Question: i Have repeater connected to my database and i want to export its data into xls file .
i was able to do that ,except that since my repater contains a control button to manipulate the row (deleting) my xls is rendered with this button.
'''
<asp:Repeater ID="Repeater1" runat="server" EnableTheming="true"onitemcommand="Repeater1_ItemCommand" >
<HeaderTemplate>
<table class="datatable fullwidthpercent">
<tr>
<td>ID</td>
<td> Nom</td>
<td>Prenom</td>
<td>Email</td>
<td>Adresse</td>
<td>Ville</td>
<td>Tel</td>
</tr>
</HeaderTemplate>
<ItemTemplate>
<tr>
<td><%# Eval("id") %></td>
<td><%# Eval("nom") %></td>
<td><%# Eval("prenom") %></td>
<td><%# Eval("email") %></td>
<td><%# Eval("adresse") %></td>
<td><%# Eval("ville") %></td>
<td><%# Eval("tel") %></td>
<td><asp:Button ID="Btn1" runat="server" CommandArgument= ' <%# Eval("id") %> ' Text="Eliminer" OnClick = "buttonEliminer_click" ></asp:Button></td>
</tr>
</ItemTemplate>
<SeparatorTemplate>
<tr>
<td colspan="6"><hr /></td>
</tr>
</SeparatorTemplate>
<FooterTemplate>
</table>
</FooterTemplate>
</asp:Repeater>
</div>
'''
Code Behind :
'''
protected void ButtonExporter_Click(object sender, EventArgs e)
{
Response.Clear();
Response.Buffer = true;
Response.AddHeader("content-disposition", "attachment;filename=Gagnants.xls");
Response.Charset = "";
Response.ContentType = "application/vnd.ms-excel";
System.IO.StringWriter stringWrite = new System.IO.StringWriter();
System.Web.UI.HtmlTextWriter htmlWrite = new HtmlTextWriter(stringWrite);
Repeater1.RenderControl(htmlWrite);
Response.Write("<table>");
Response.Write(stringWrite.ToString());
Response.Write("</table>");
Response.End();
}
'''
overriding method to get over the form balise problem when rendering a repeter with inside control :
'''
public override void VerifyRenderingInServerForm(Control control)
{
/* Confirms that an HtmlForm control is rendered for the specified ASP.NET
server control at run time. */
}
'''
and i get this at the output xls :

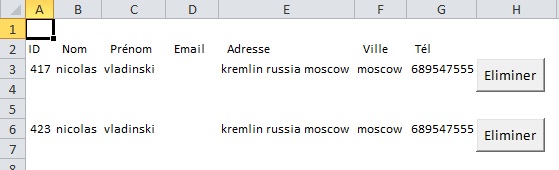
Answer: Basically, you need to implement code that sets the button's ('Btn1') visibility to false. When a server control's visibility is set to false, it is not rendered on the page.
I would suggest the following code changes:
First, create a page-level variable that determines what you are rendering to. You want to set this to default to 'true', since that is your default status (rendering to the screen)
'''
private bool _IsRenderForScreen = true;
public property bool IsRenderForScreen {
get {
return this._IsRenderForScreen;
}
set {
this._IsRenderForScreen = value;
}
}
'''
Then, in the 'ButtonExporter_Click' method, set this variable to false:
'''
this.IsRenderForScreen = false;
'''
Then hook into the repeater's 'ItemDataBound' event:
'''
<asp:Repeater ID="Repeater1" runat="server" OnItemDataBound="Repeater1_ItemDataBound" ...
'''
Then add the following method to handle the event:
'''
public void Repeater1_ItemDataBound(Object sender, RepeaterItemEventArgs e)
{
if(e.Item.ItemType == ListItemType.Item || e.Item.ItemType == ListItemType.AlternatingItem) {
if(!this.IsRenderForScreen) {
((Button)e.Item.FindControl("Btn1")).Visible = false;
}
}
}
'''
HTH. Let me know if anything is unclear